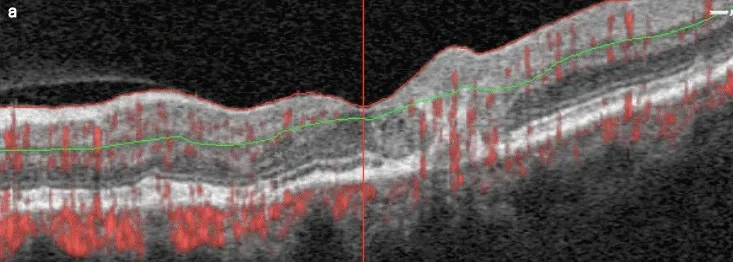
Horizontal B-scan optical coherence tomography angiography (OCTA) image of the left eye of case 2 at baseline.
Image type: ophthalmic_imaging (oct)